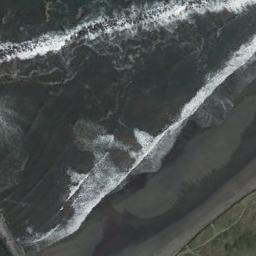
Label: beach